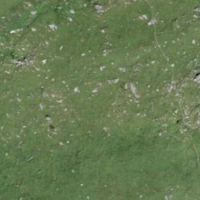
EUNIS habitat code: 26
Species observed at this site:
Ajuga pyramidalis